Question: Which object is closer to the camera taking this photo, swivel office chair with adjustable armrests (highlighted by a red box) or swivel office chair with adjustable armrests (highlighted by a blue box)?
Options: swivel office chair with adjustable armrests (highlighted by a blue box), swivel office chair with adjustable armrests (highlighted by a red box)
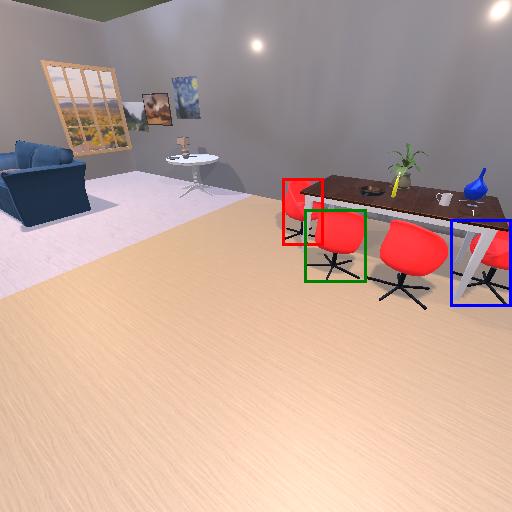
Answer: swivel office chair with adjustable armrests (highlighted by a blue box)